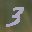
Label: 3